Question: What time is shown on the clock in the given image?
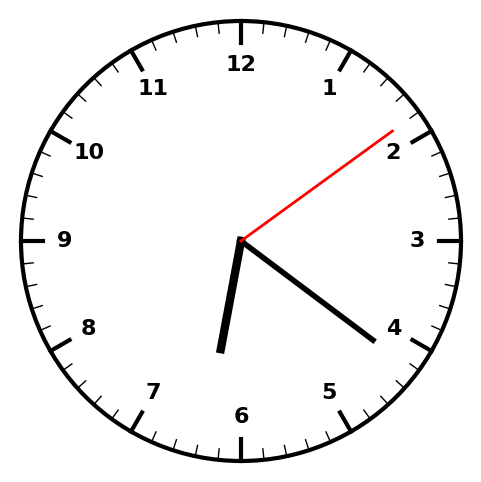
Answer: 06:21:09